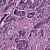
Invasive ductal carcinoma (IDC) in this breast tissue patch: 1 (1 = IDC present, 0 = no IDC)